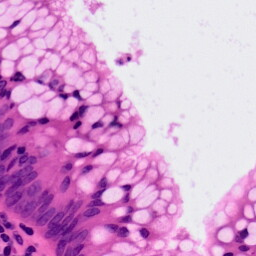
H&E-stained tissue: Colon